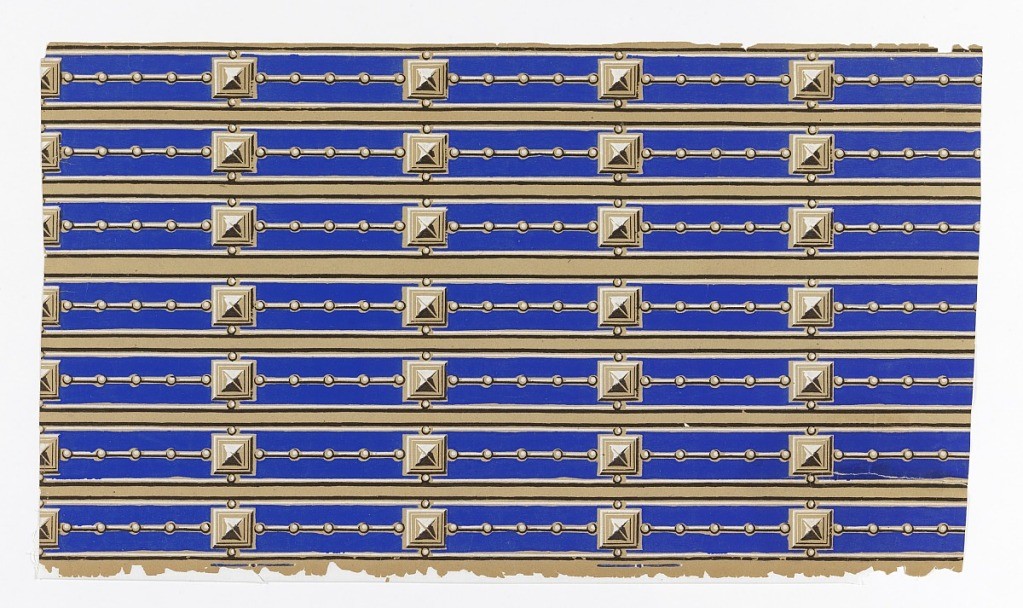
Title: Borders
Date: ca. 1850
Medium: Machine-printed on ingrain paper
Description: Partial length. Design of beaded string connecting faceted studs, in gray, black and white on royal blue, bordered on both sides by white and black lines. "Oatmeal" paper shows between decorated strips.